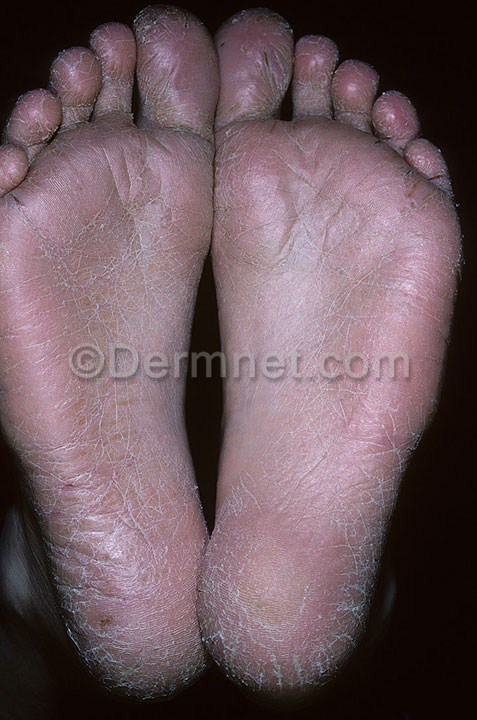
Disease: Eczema Photos